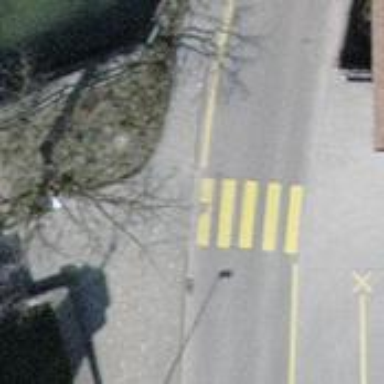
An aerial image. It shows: Marked road crossing.